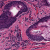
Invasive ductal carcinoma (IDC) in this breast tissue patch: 0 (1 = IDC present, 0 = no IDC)